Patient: sex M, age 78
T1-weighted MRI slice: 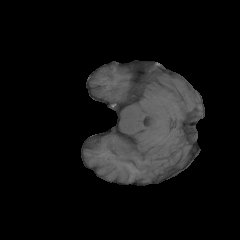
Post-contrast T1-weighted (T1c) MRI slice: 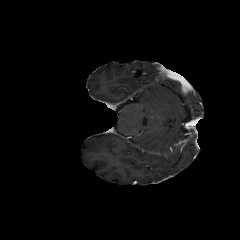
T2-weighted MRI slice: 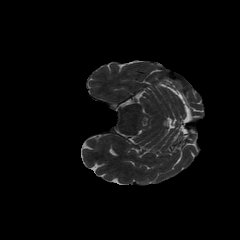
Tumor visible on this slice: no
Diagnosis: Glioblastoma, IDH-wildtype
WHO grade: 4